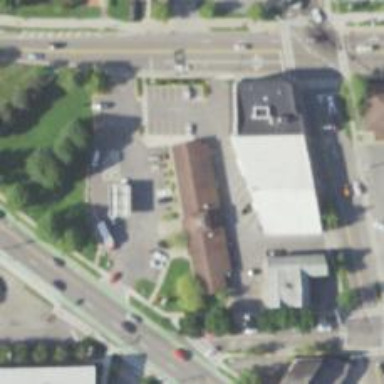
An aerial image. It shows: Convenience shop.